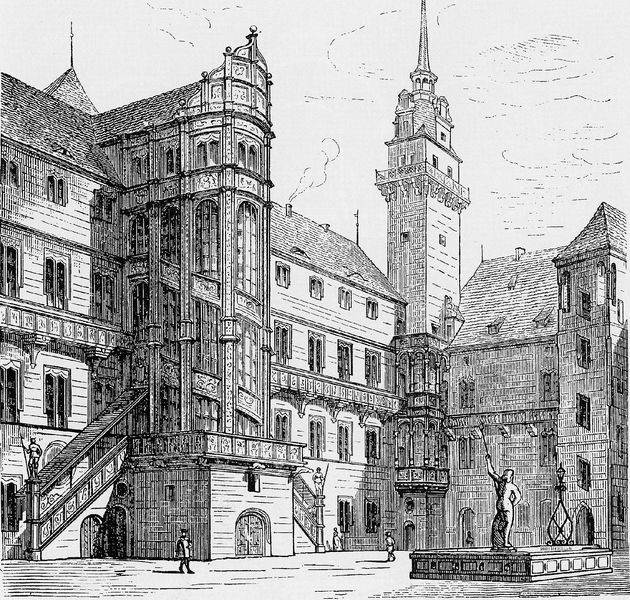
Titel: Schloss Hartenfels
Standort: Torgau, Schloss Hartenfels (EU - D - Sachsen)
Schlagwörter: himmel, mann, weiß, wolken, kirchturm, menschen, stadt, fenster, frau, glas, grau, schwarz, tür, zeichnung, dach, gebäude, haus, schloss, architektur, kirche, rauch, figur, brunnen, turm, turmspitze, vorbau, statue, balkon, fassade, perspektive, türen, dächer, giebel, hof, platz, treppe, treppen, detail, stufen, tor, eingang, erker, palast, kohle, denkmal, druck, schwarz-weiß, stich, rathaus, tore, sims, risalit, treppenhaus, marktplatz, wendeltreppe, bau, rathausturm, city, markplatz, gebäudeecke, buildings, black and white, stadt+, wendetreppe, architektur stich druckgrafik, ausschnitz